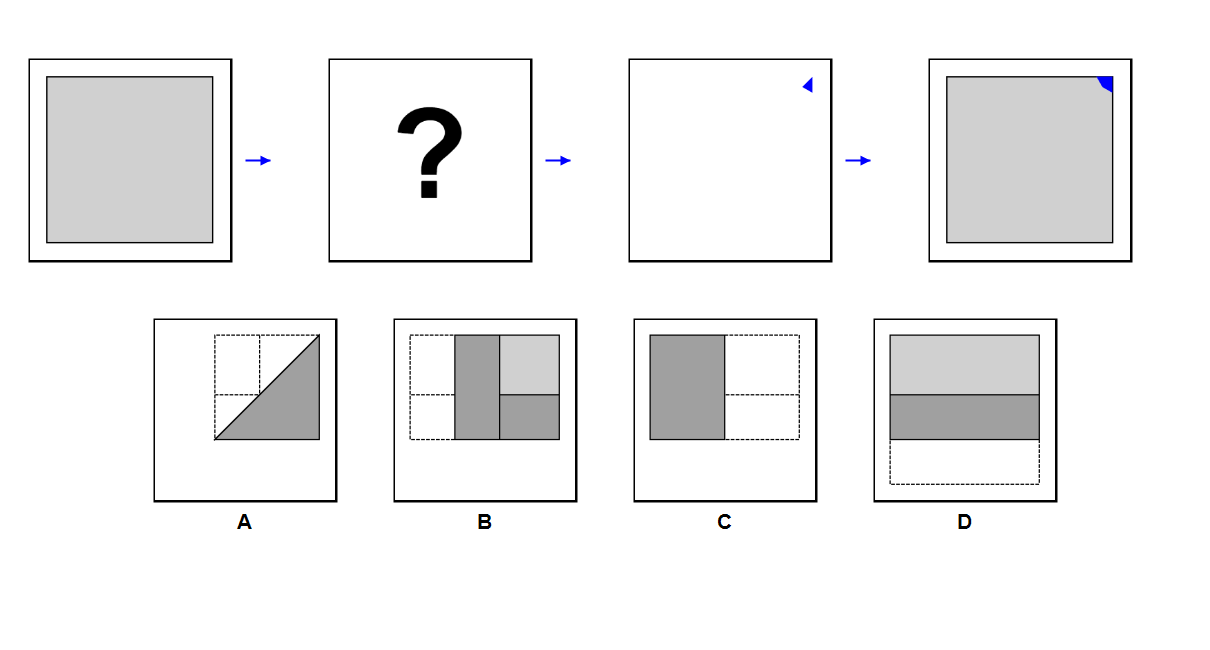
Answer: C